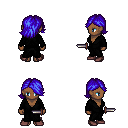
a pixel art fantasy rpg character, female body template, human, dark skin, gray robe, teal pants, blue swoop hairstyle, maroon shoes, dagger, four views (front, back, left, right), 2x2 character sprite sheet, small pixel art, hard edges, no anti-aliasing